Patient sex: F
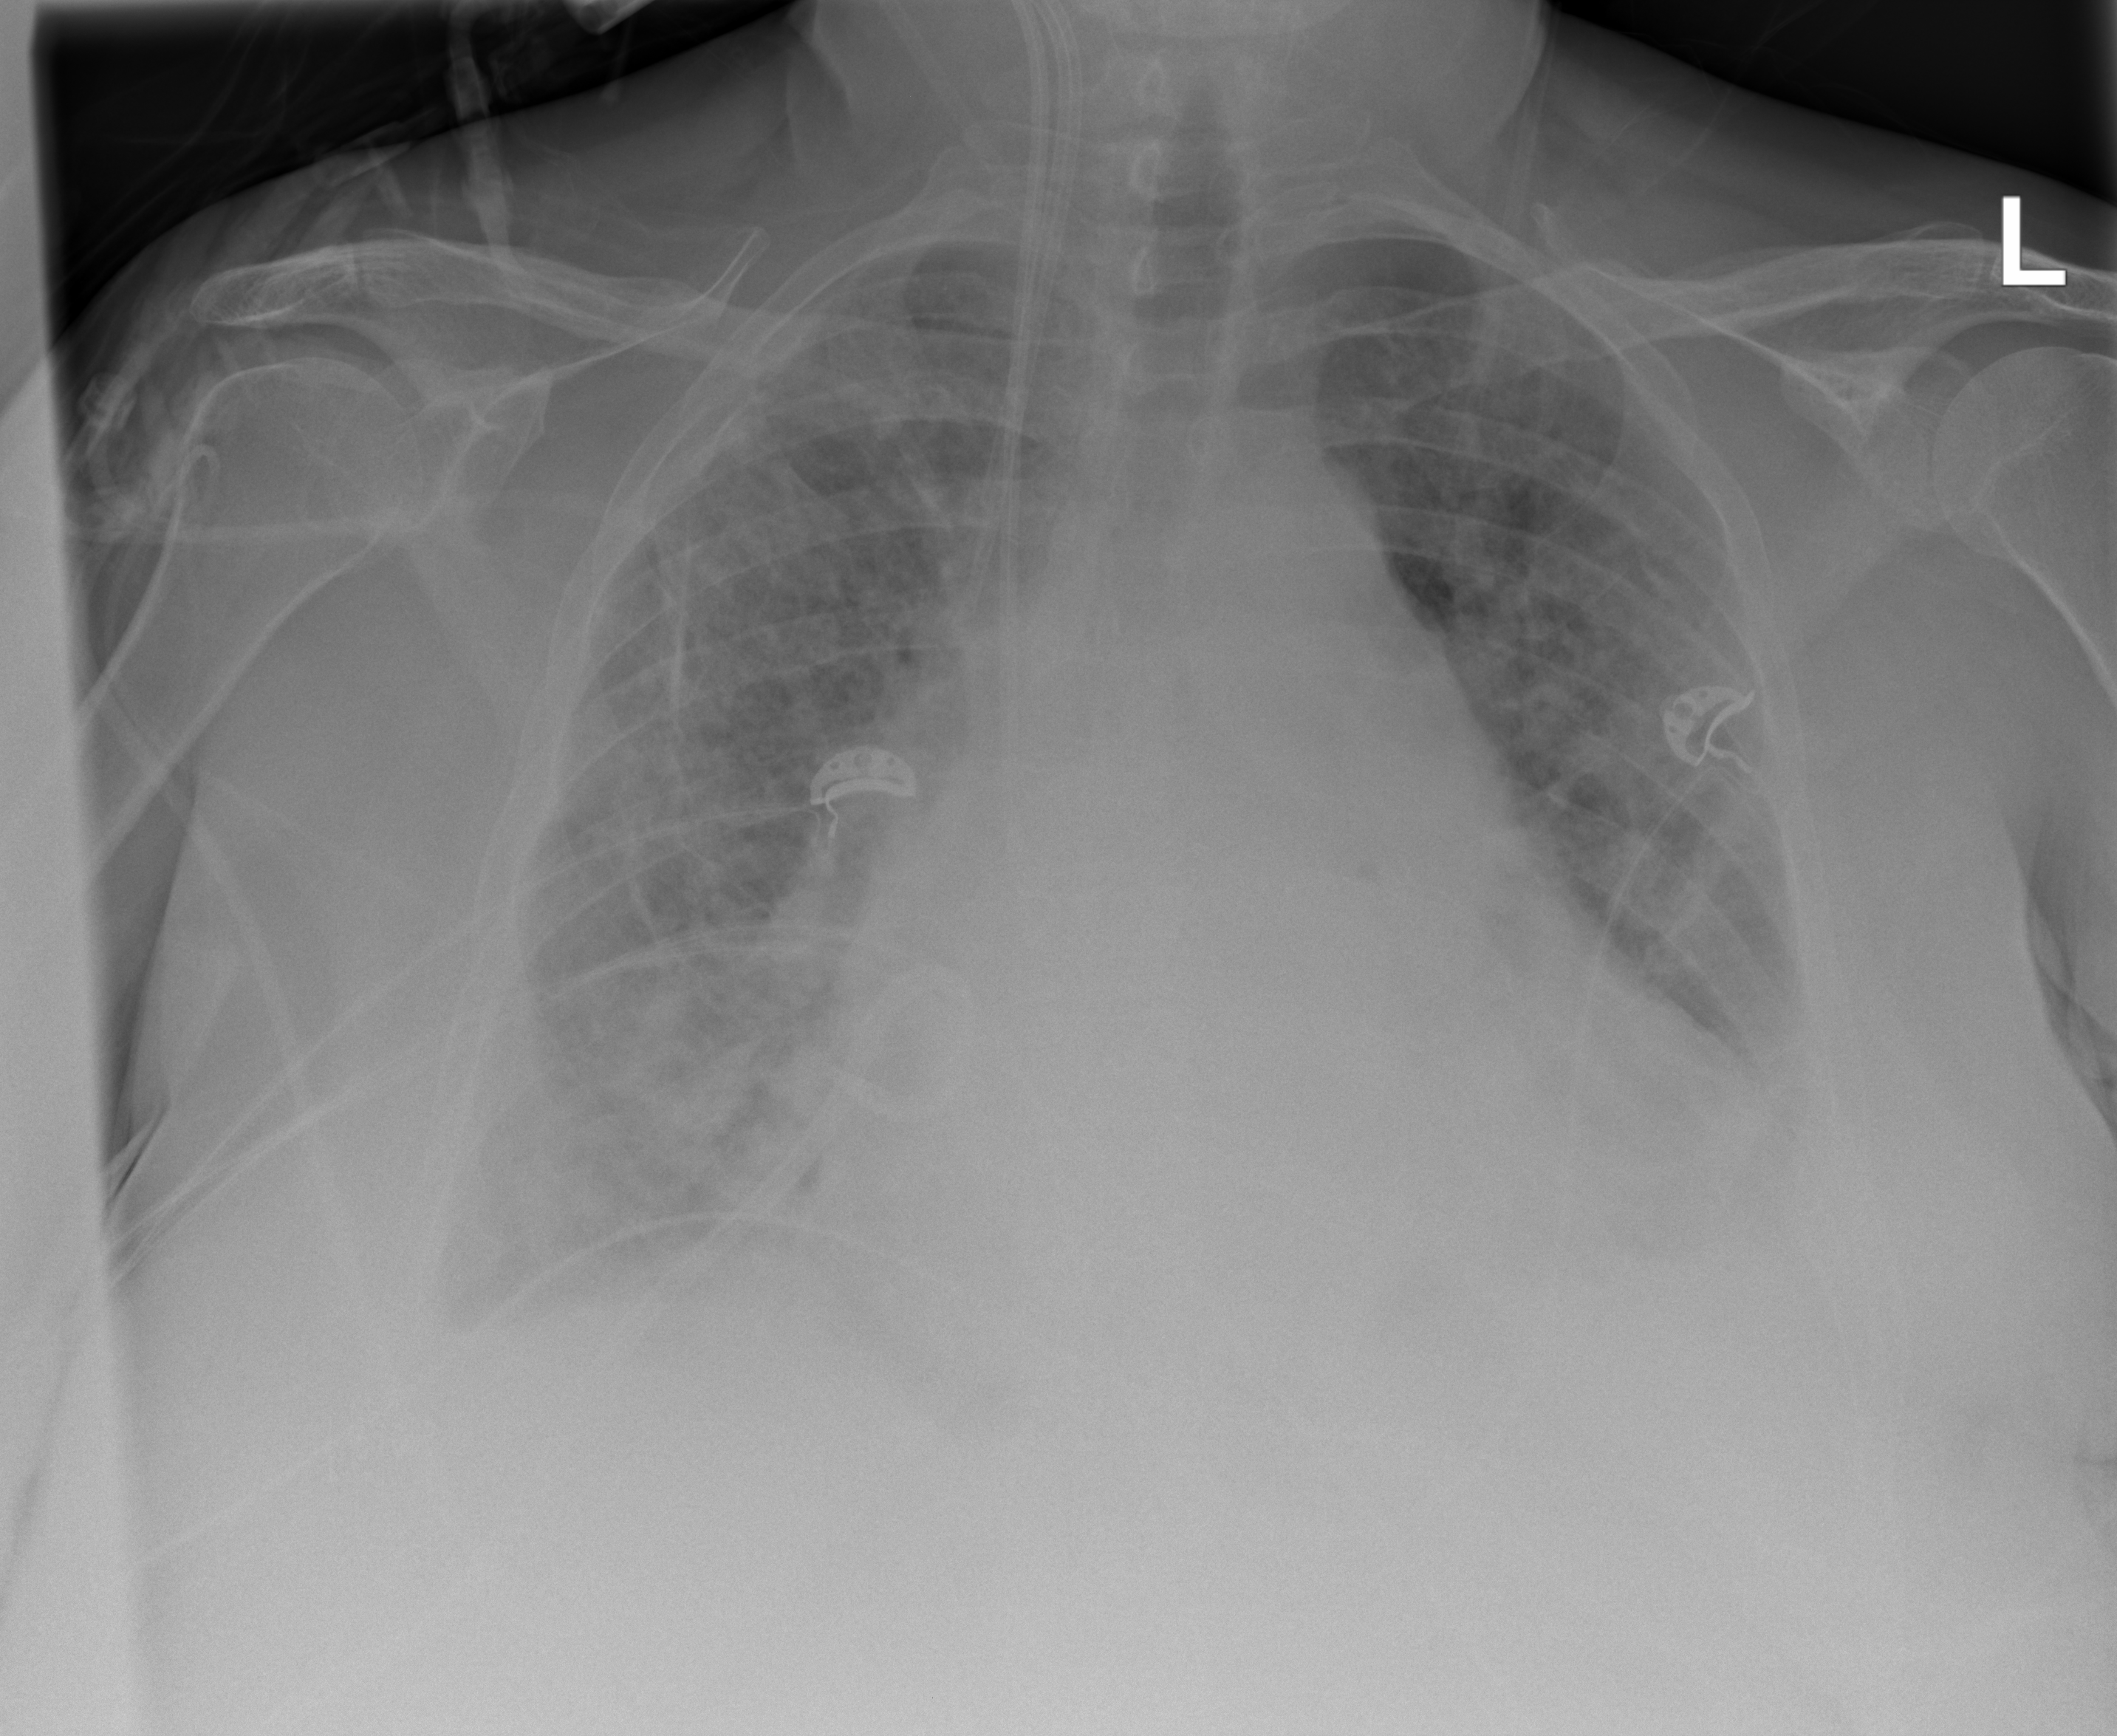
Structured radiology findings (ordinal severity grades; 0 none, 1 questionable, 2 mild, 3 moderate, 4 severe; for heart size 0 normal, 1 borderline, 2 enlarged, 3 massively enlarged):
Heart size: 3
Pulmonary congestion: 2
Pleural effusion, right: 2
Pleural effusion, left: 2
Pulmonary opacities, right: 2
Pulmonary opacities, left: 2
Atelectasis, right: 2
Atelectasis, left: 2